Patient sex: M
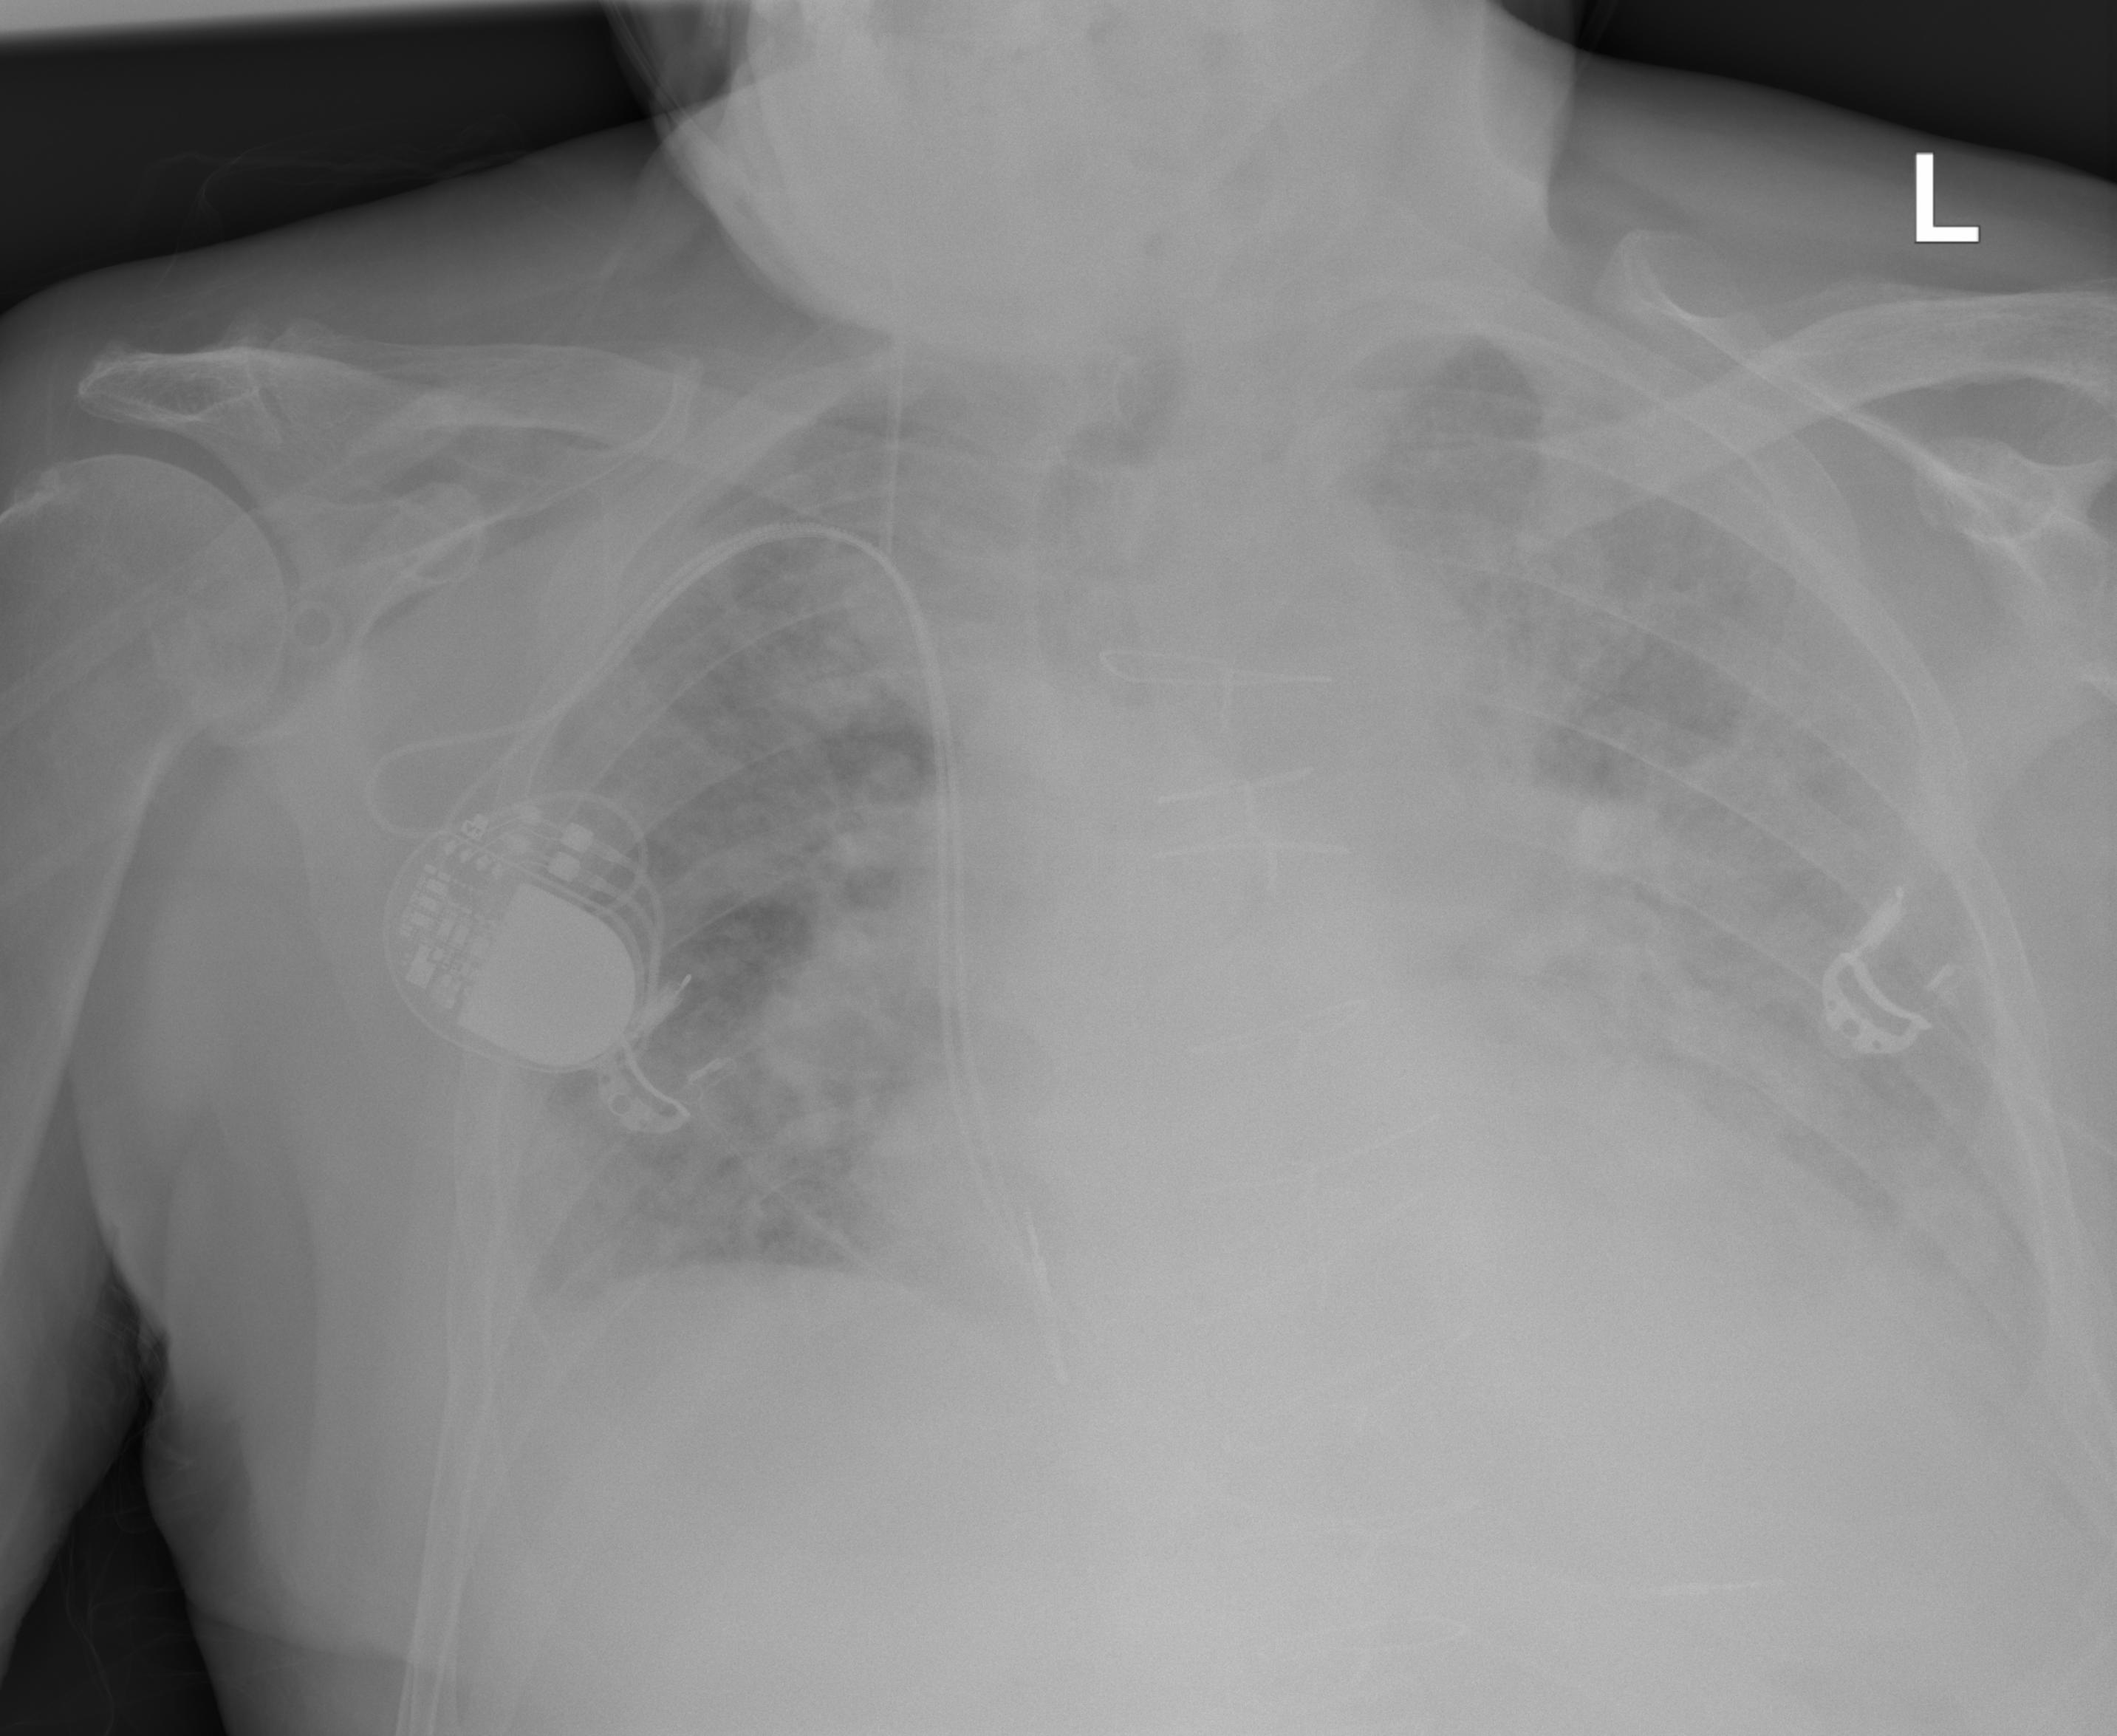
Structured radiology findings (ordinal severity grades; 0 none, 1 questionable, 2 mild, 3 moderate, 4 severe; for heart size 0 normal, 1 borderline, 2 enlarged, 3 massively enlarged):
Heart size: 2
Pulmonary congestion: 2
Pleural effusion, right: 1
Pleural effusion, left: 2
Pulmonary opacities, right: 2
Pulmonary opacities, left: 2
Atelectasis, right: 2
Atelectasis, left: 2